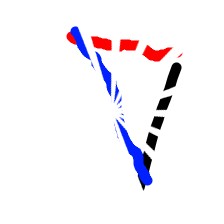
Shape: triangle